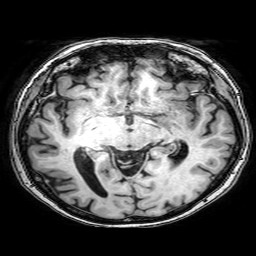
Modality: T1w
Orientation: coronal
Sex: female
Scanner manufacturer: philips
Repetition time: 0.00808 s
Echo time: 0.00369 s